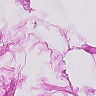
Metastatic tissue present: no